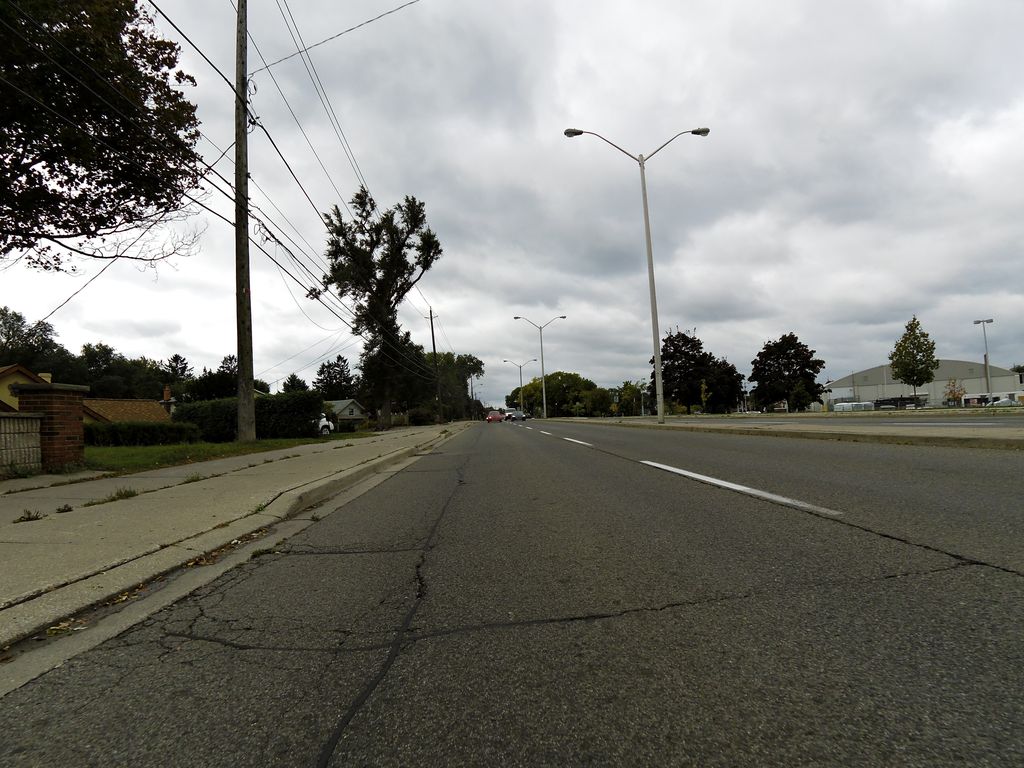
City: toronto